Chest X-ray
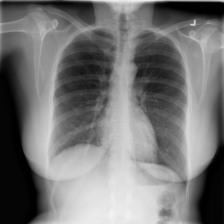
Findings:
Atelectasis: negative
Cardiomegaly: negative
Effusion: negative
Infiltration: negative
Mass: negative
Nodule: negative
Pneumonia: negative
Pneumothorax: negative
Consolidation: negative
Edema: negative
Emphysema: negative
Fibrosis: negative
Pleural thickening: negative
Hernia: negative